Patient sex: M
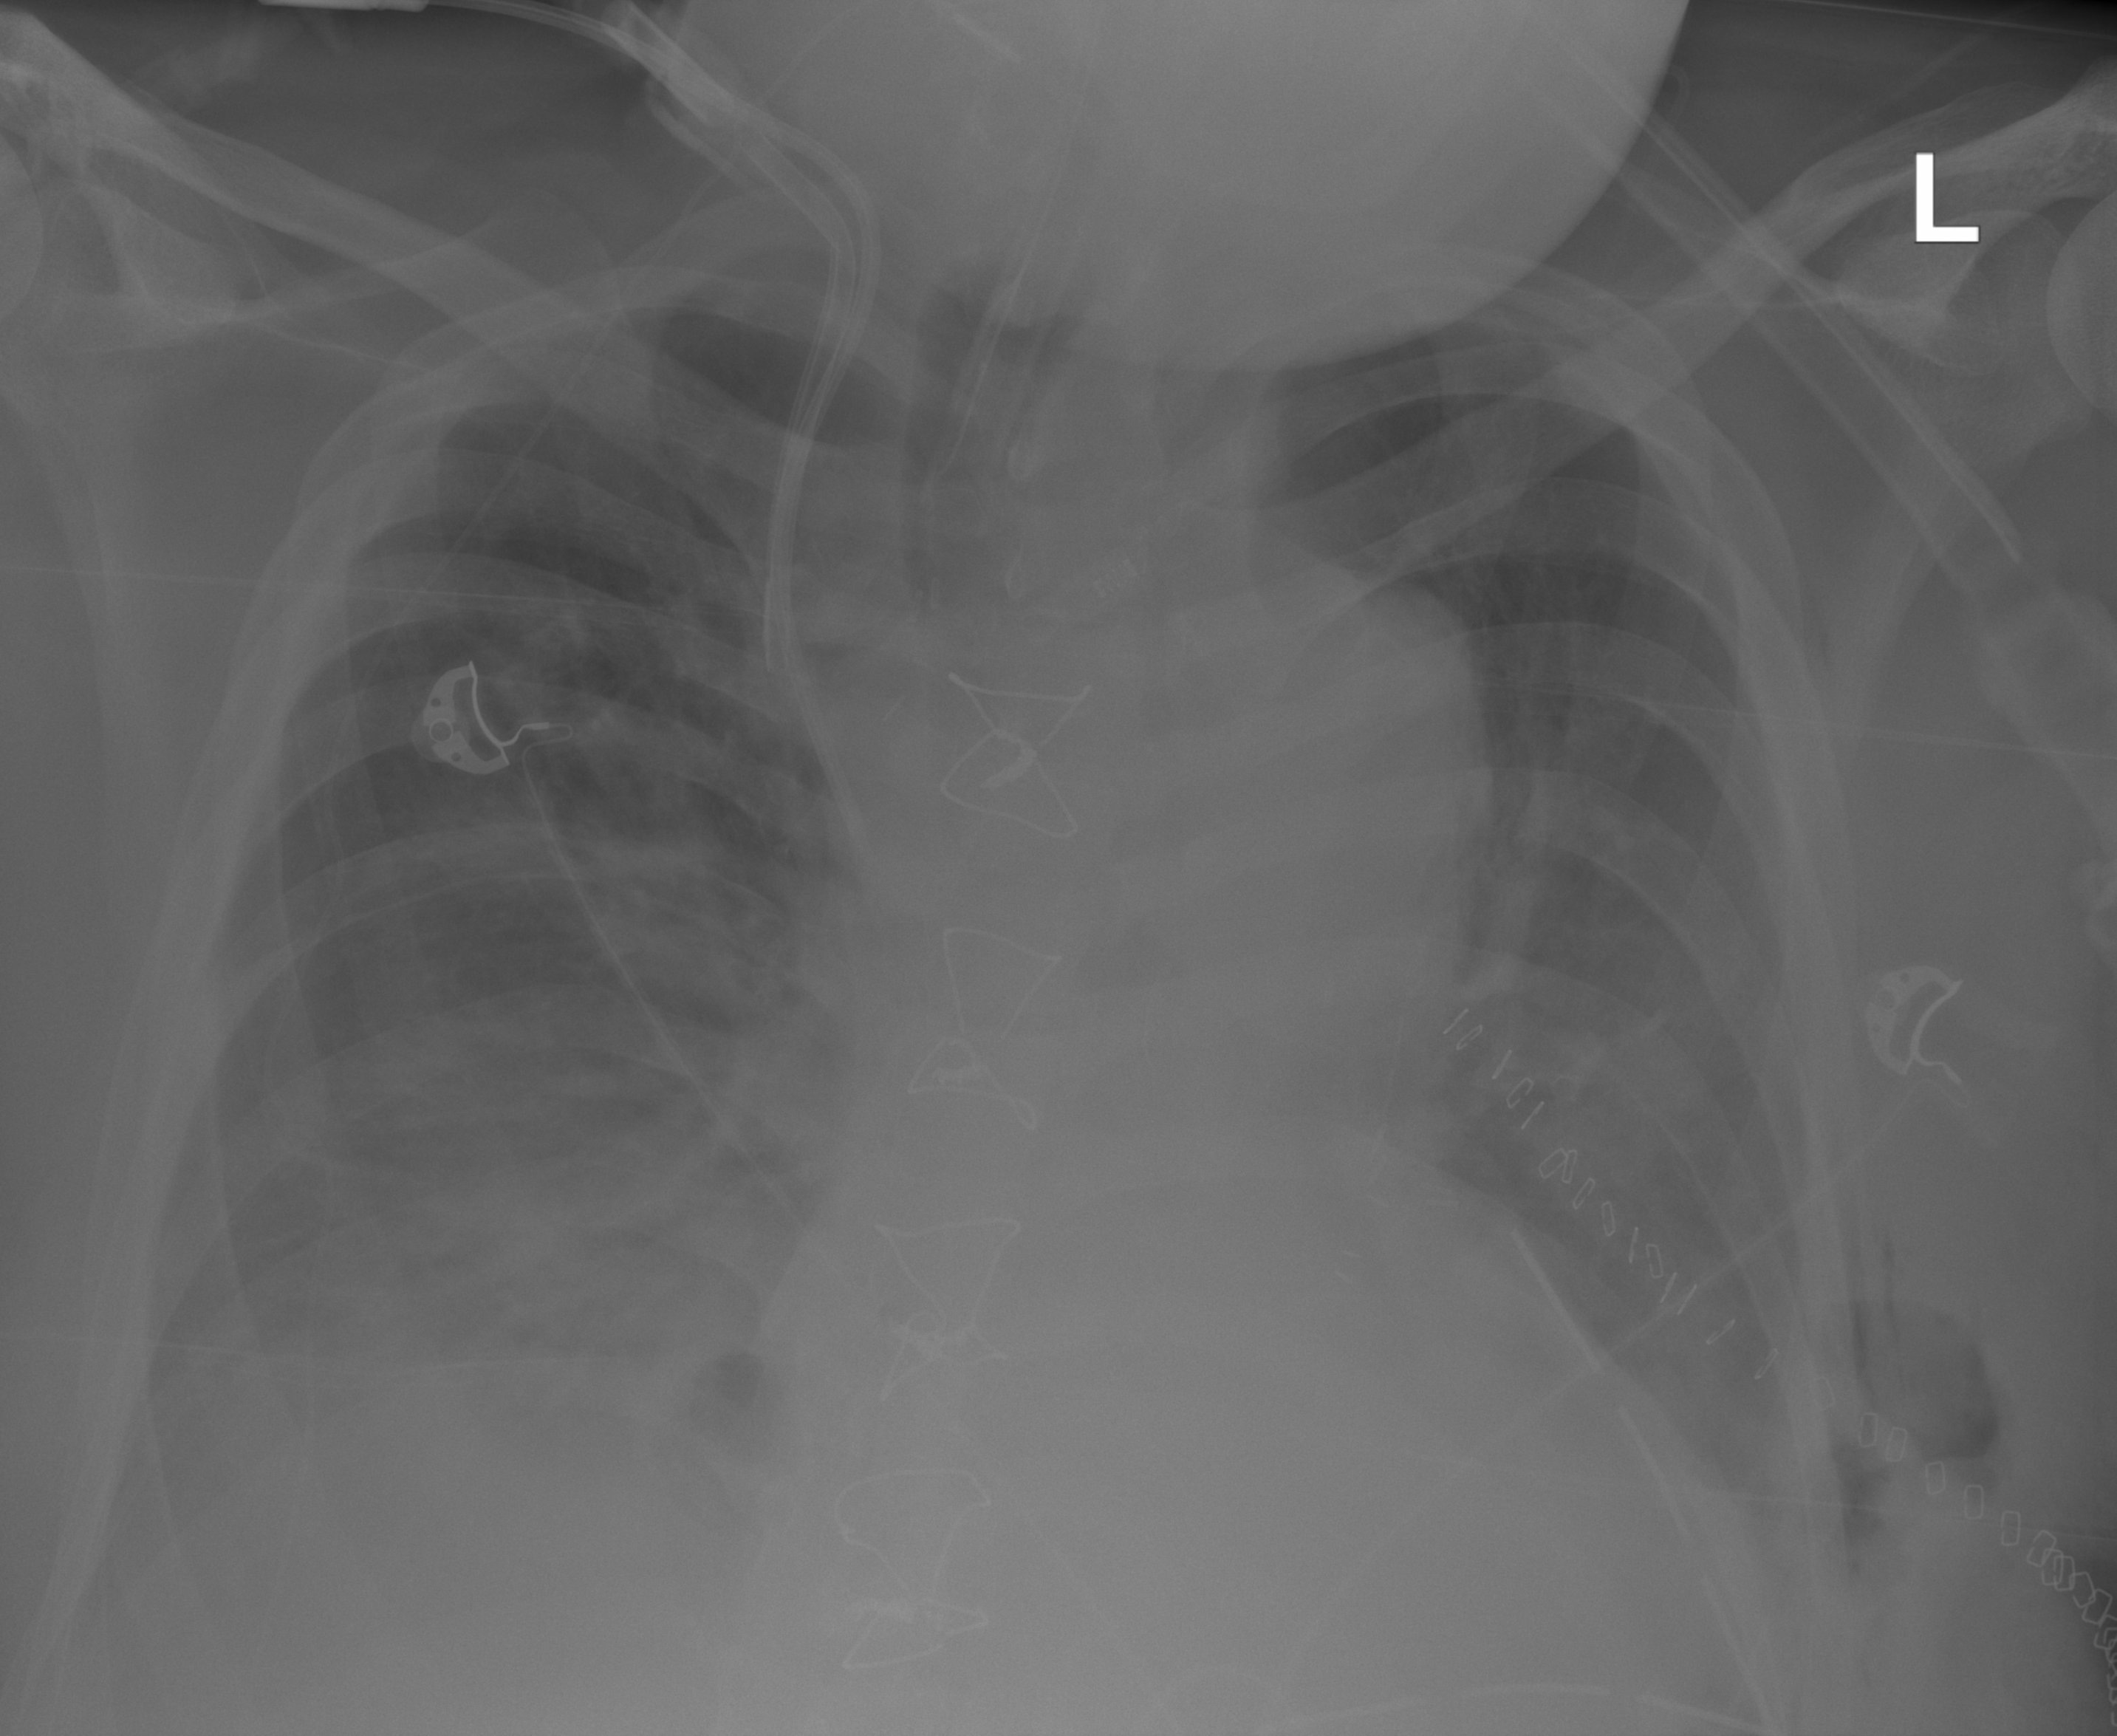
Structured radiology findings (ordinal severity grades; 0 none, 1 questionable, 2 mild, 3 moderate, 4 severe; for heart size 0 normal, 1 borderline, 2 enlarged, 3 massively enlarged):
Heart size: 2
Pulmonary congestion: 2
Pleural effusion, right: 2
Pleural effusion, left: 2
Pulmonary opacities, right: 2
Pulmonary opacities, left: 2
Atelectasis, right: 2
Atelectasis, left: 0